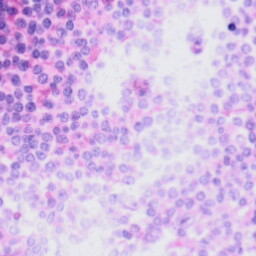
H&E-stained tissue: Tonsil